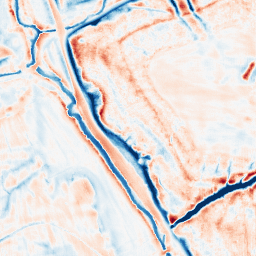
Category: edge_preserving
Decomposition family: bilateral
Decomposition parameters: d: 21
sigma_color: 75
sigma_space: 100
Upsampling method: fft_zeropad
Upsampling parameters: scale: 2
Upsampling scale: 2